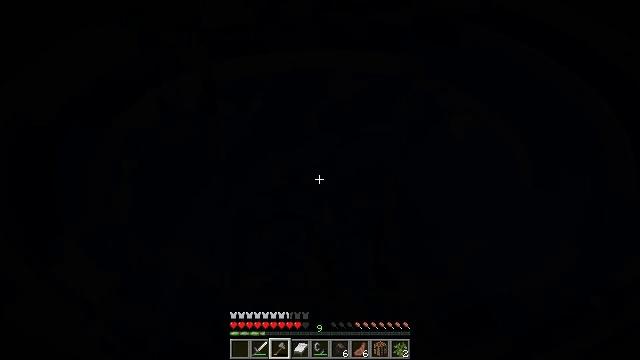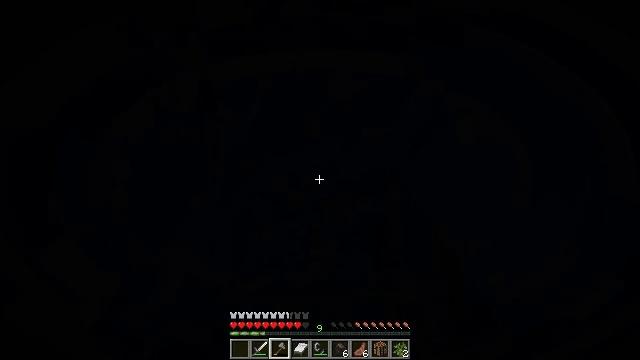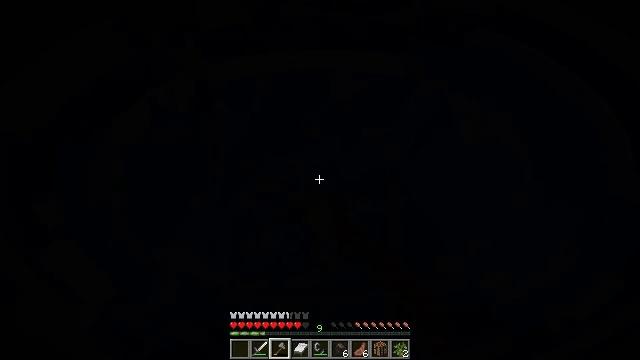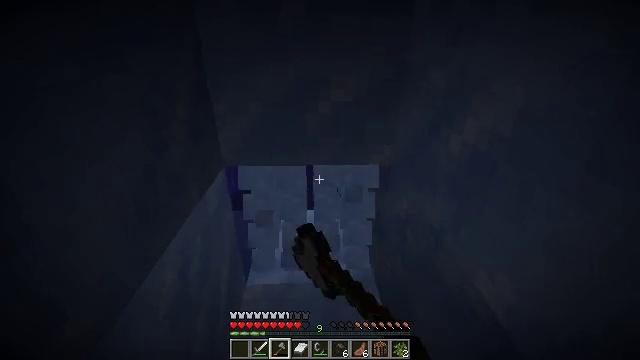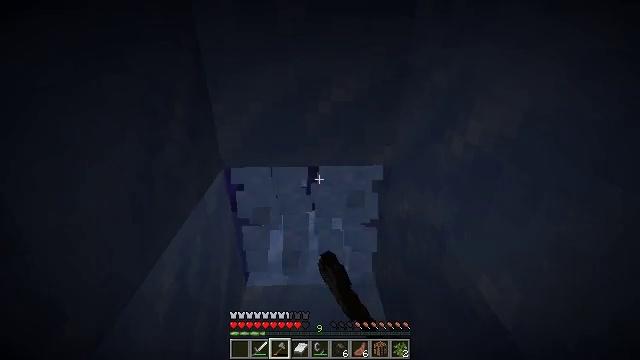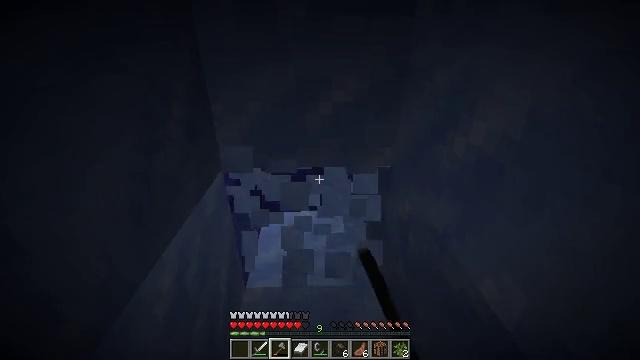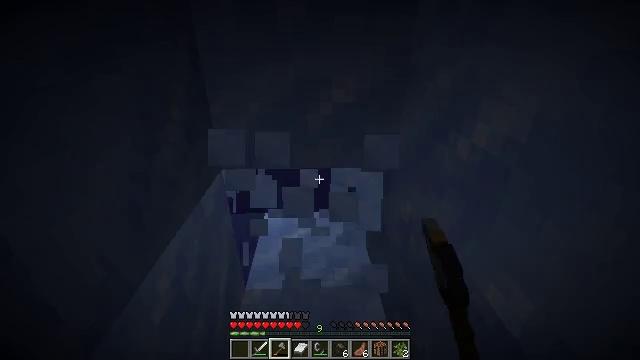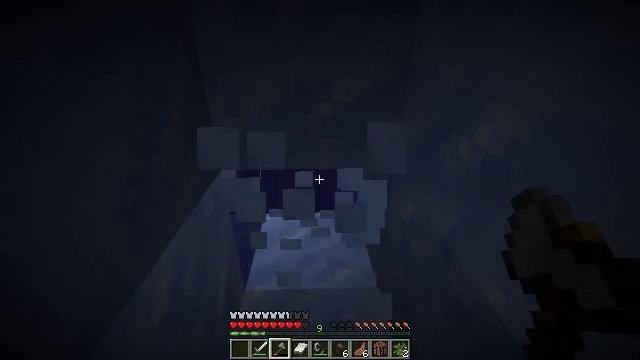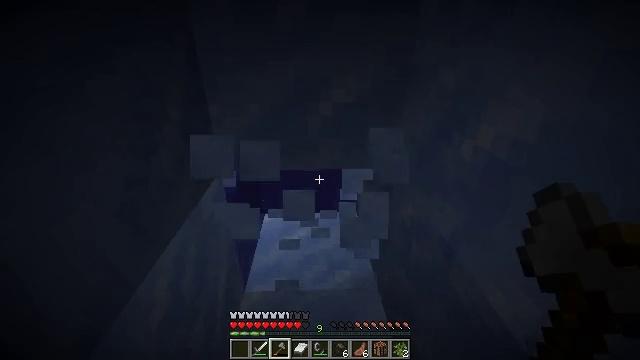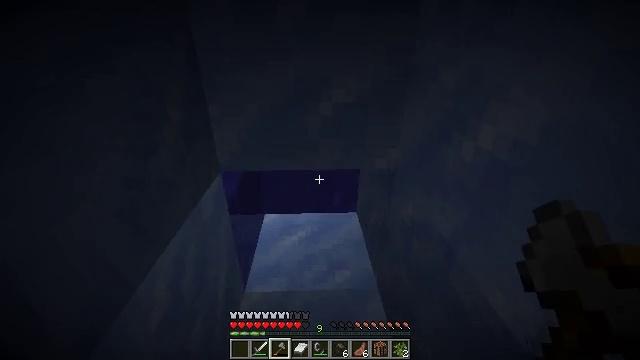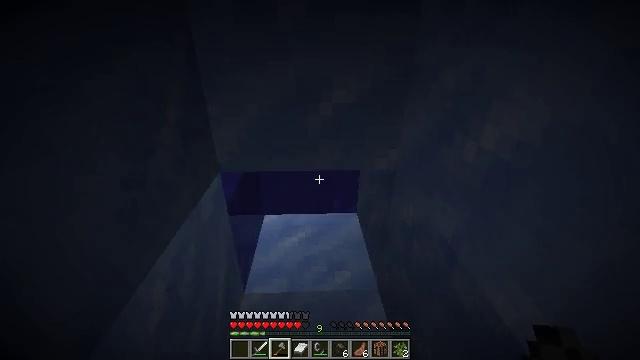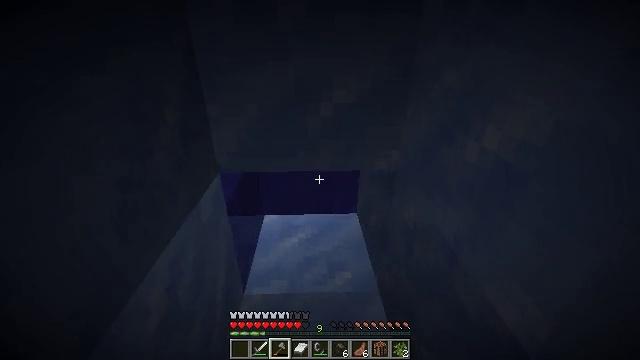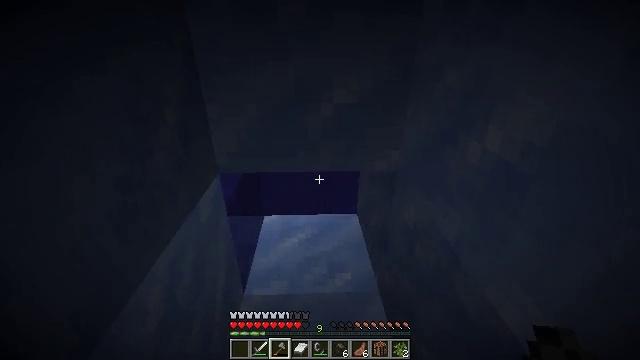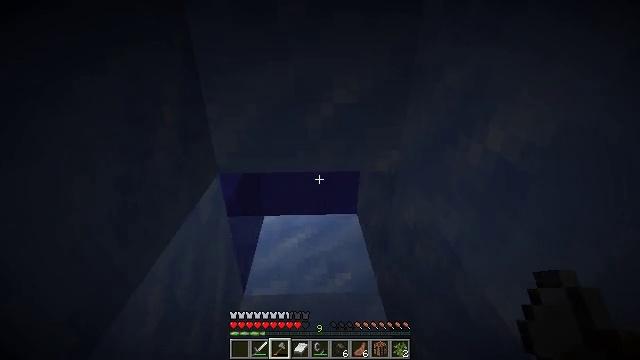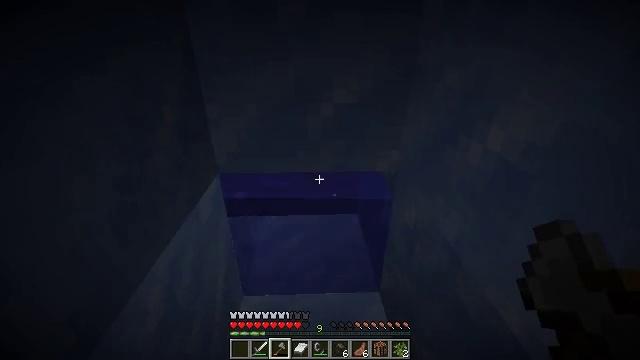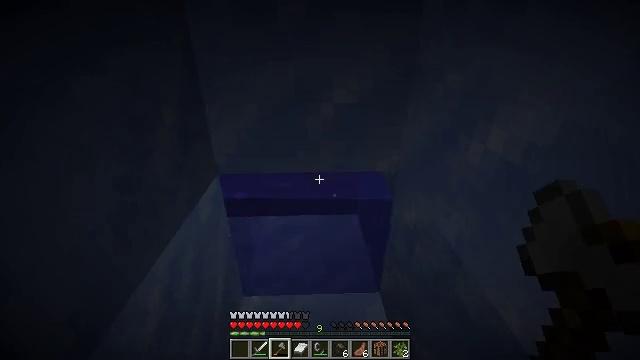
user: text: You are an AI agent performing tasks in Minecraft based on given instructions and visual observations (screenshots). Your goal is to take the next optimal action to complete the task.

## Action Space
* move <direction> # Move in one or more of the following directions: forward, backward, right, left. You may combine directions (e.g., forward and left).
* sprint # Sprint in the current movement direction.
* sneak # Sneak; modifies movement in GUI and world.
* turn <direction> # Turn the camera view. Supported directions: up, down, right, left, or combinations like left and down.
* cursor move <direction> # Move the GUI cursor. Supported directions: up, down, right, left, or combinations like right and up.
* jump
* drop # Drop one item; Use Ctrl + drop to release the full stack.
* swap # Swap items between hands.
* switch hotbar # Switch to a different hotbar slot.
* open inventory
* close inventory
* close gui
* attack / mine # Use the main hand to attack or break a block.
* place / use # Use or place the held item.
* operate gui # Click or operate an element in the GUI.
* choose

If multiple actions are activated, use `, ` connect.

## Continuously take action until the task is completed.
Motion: motion action
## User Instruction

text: Collect packed ice using a pickaxe.
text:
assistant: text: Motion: attack / mine
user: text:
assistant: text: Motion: attack / mine
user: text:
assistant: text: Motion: attack / mine
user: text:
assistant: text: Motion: attack / mine
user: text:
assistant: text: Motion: attack / mine
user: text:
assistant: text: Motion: attack / mine
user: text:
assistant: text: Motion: attack / mine
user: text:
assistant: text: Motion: attack / mine
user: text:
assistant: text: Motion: attack / mine
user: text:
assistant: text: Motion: attack / mine
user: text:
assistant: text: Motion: attack / mine
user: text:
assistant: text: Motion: attack / mine
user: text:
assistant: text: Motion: attack / mine
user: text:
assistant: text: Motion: attack / mine
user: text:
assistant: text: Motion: attack / mine
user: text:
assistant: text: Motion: turn up, attack / mine
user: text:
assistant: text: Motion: turn up, attack / mine
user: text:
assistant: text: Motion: turn up, attack / mine
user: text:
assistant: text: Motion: attack / mine
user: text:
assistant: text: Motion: attack / mine
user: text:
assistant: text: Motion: attack / mine
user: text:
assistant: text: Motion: attack / mine
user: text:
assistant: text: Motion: attack / mine
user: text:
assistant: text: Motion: attack / mine
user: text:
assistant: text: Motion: attack / mine
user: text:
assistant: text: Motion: attack / mine
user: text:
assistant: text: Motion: attack / mine
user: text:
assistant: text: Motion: attack / mine
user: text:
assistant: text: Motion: attack / mine
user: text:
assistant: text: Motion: attack / mine